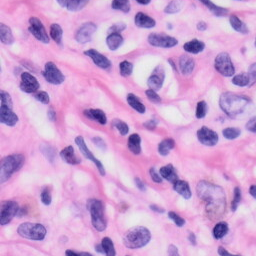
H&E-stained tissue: Skin